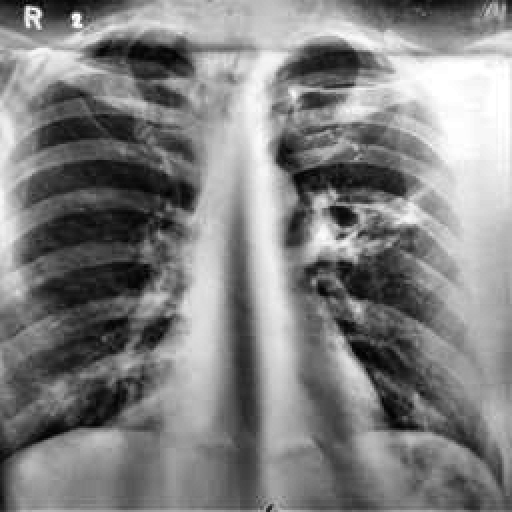
Finding: TUBERCULOSIS